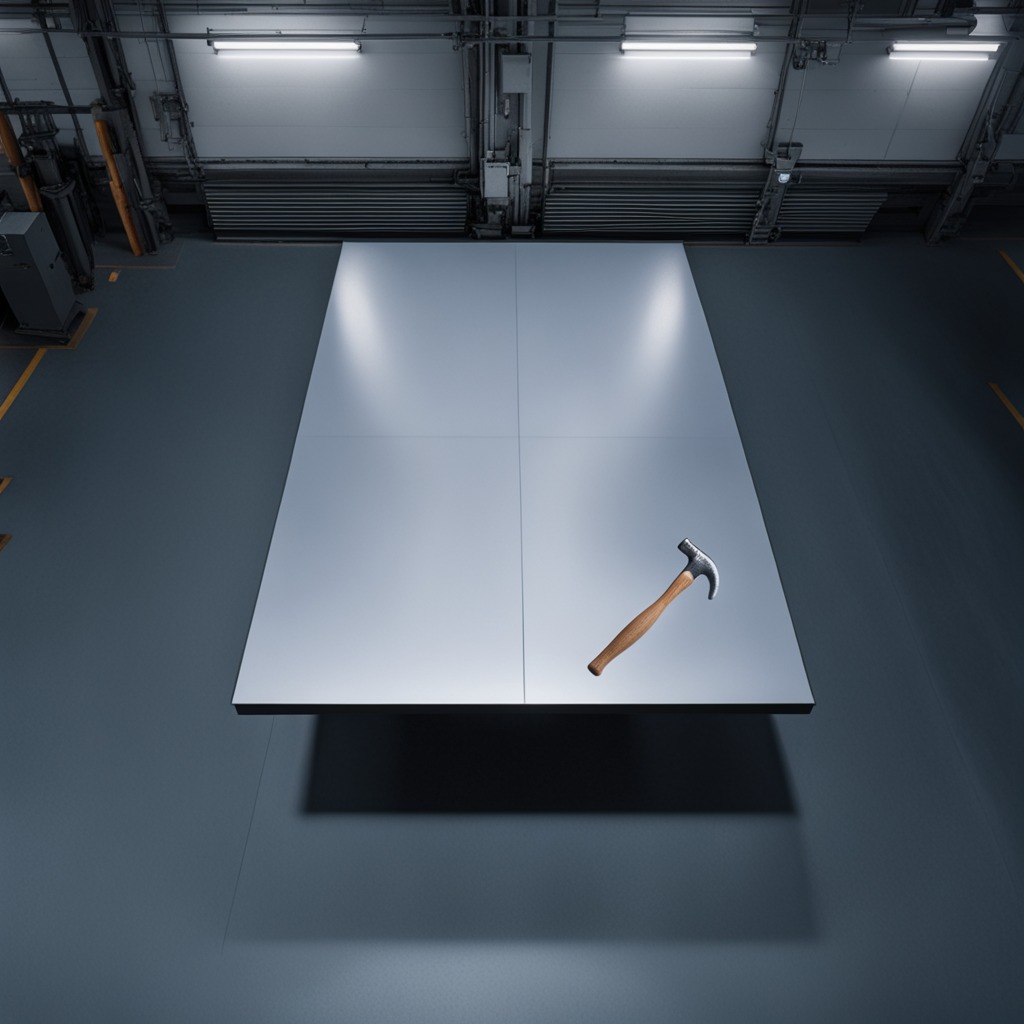
A hammer lies on a clean empty table in a basement in the evening soft directional lighting on the tabletop realistic grain studio-quality clarity centered framing